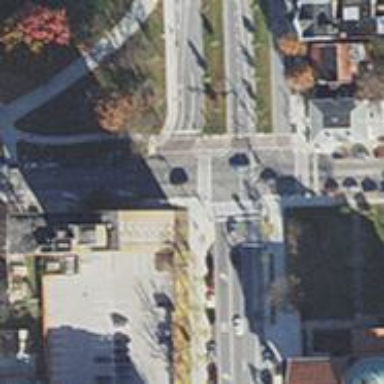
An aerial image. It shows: Footway that serves as traffic island.